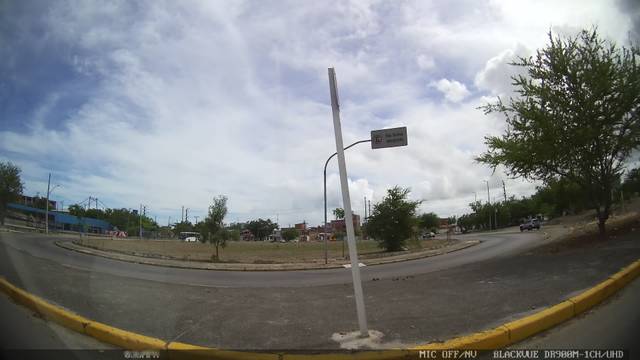
Region: Brazil
Coordinates: -8.069, -34.898